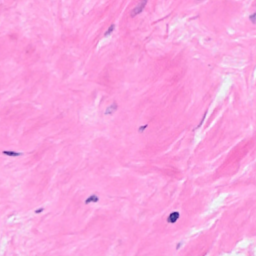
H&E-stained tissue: Breast